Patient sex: F
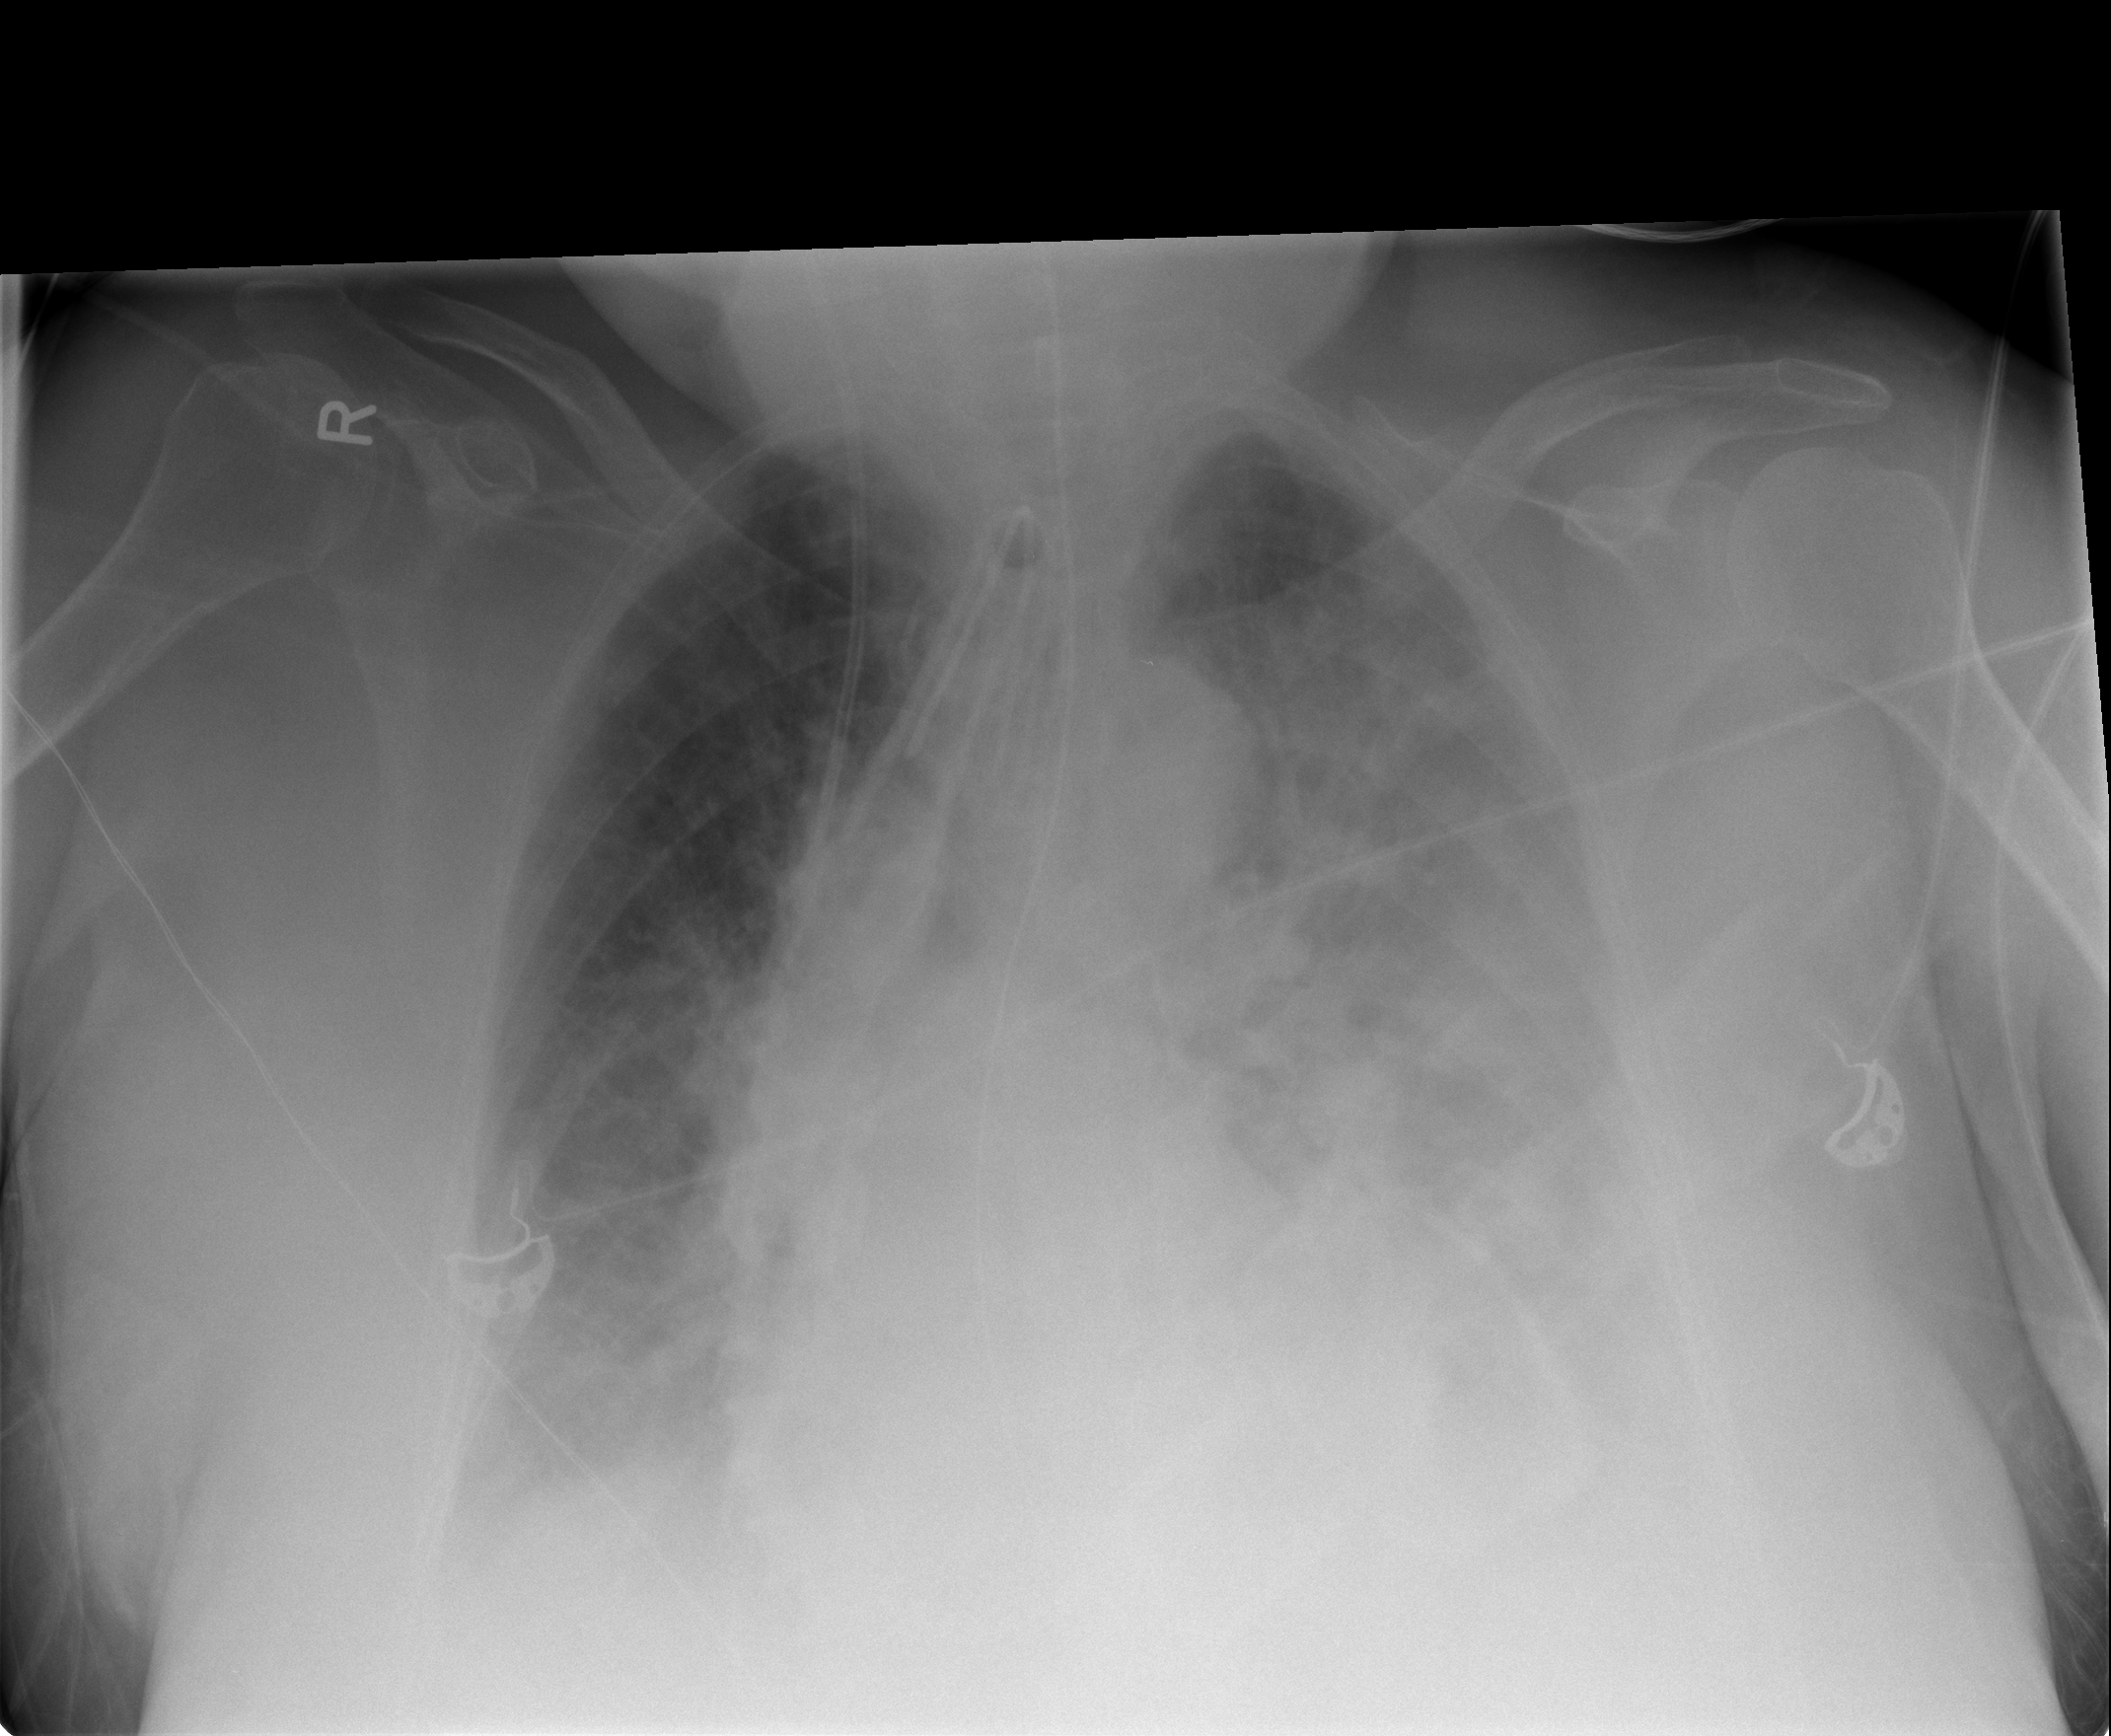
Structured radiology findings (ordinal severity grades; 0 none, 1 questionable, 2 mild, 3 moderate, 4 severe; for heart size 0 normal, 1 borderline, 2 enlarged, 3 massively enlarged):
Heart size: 0
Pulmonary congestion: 3
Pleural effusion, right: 2
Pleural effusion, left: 3
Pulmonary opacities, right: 3
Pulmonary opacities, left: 3
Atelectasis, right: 2
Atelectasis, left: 3